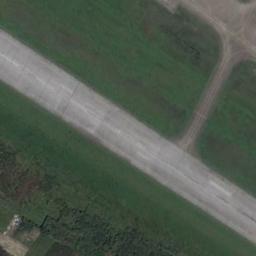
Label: runway